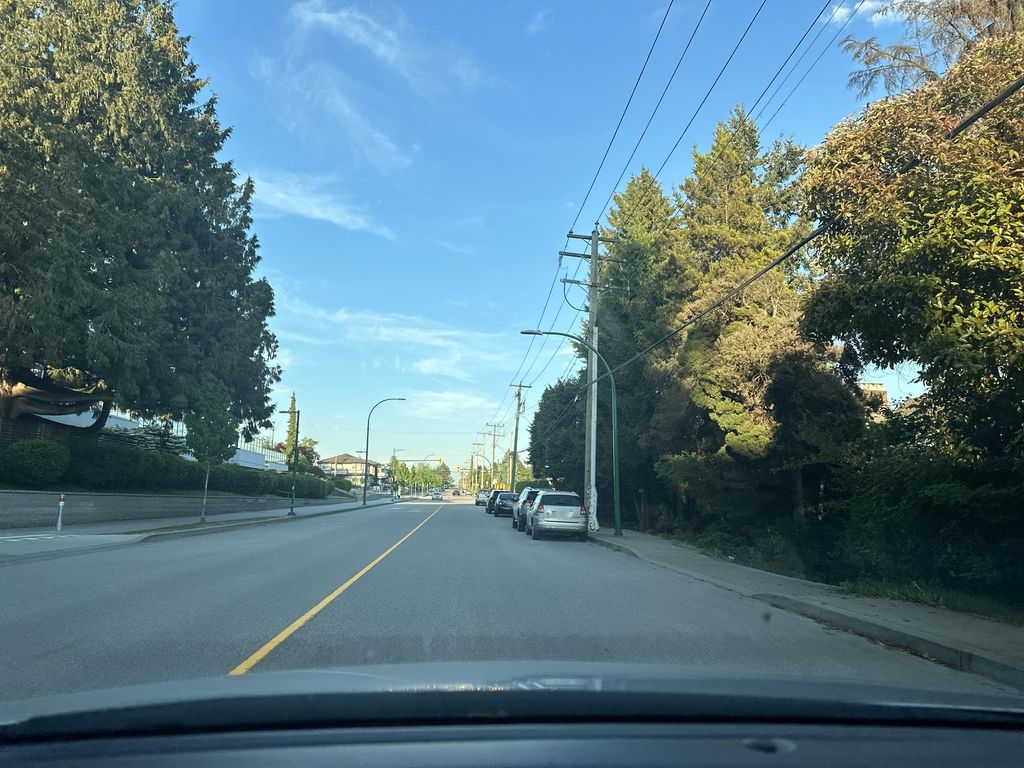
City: vancouver